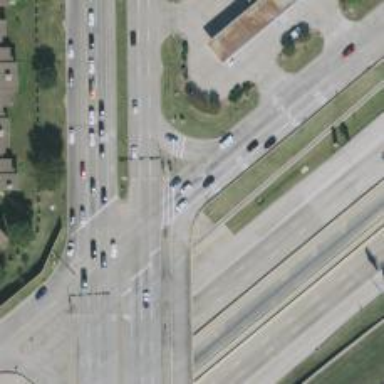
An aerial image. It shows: Secondary link road.